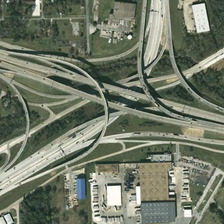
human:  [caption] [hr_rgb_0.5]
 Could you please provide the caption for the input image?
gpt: several buildings and many green trees are near a complicated viaduct .

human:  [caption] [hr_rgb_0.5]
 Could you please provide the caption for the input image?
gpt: several buildings and many green trees are near a complicated viaduct .

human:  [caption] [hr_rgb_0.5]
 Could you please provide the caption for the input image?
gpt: several buildings and many green trees are near a complicated viaduct .

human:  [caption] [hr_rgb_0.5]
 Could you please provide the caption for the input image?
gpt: several buildings and many green trees are near a complicated viaduct .

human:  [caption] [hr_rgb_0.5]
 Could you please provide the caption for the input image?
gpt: several buildings and many green trees are near a complicated viaduct .